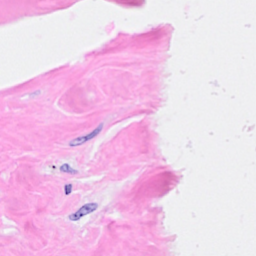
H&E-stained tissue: Breast